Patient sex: M
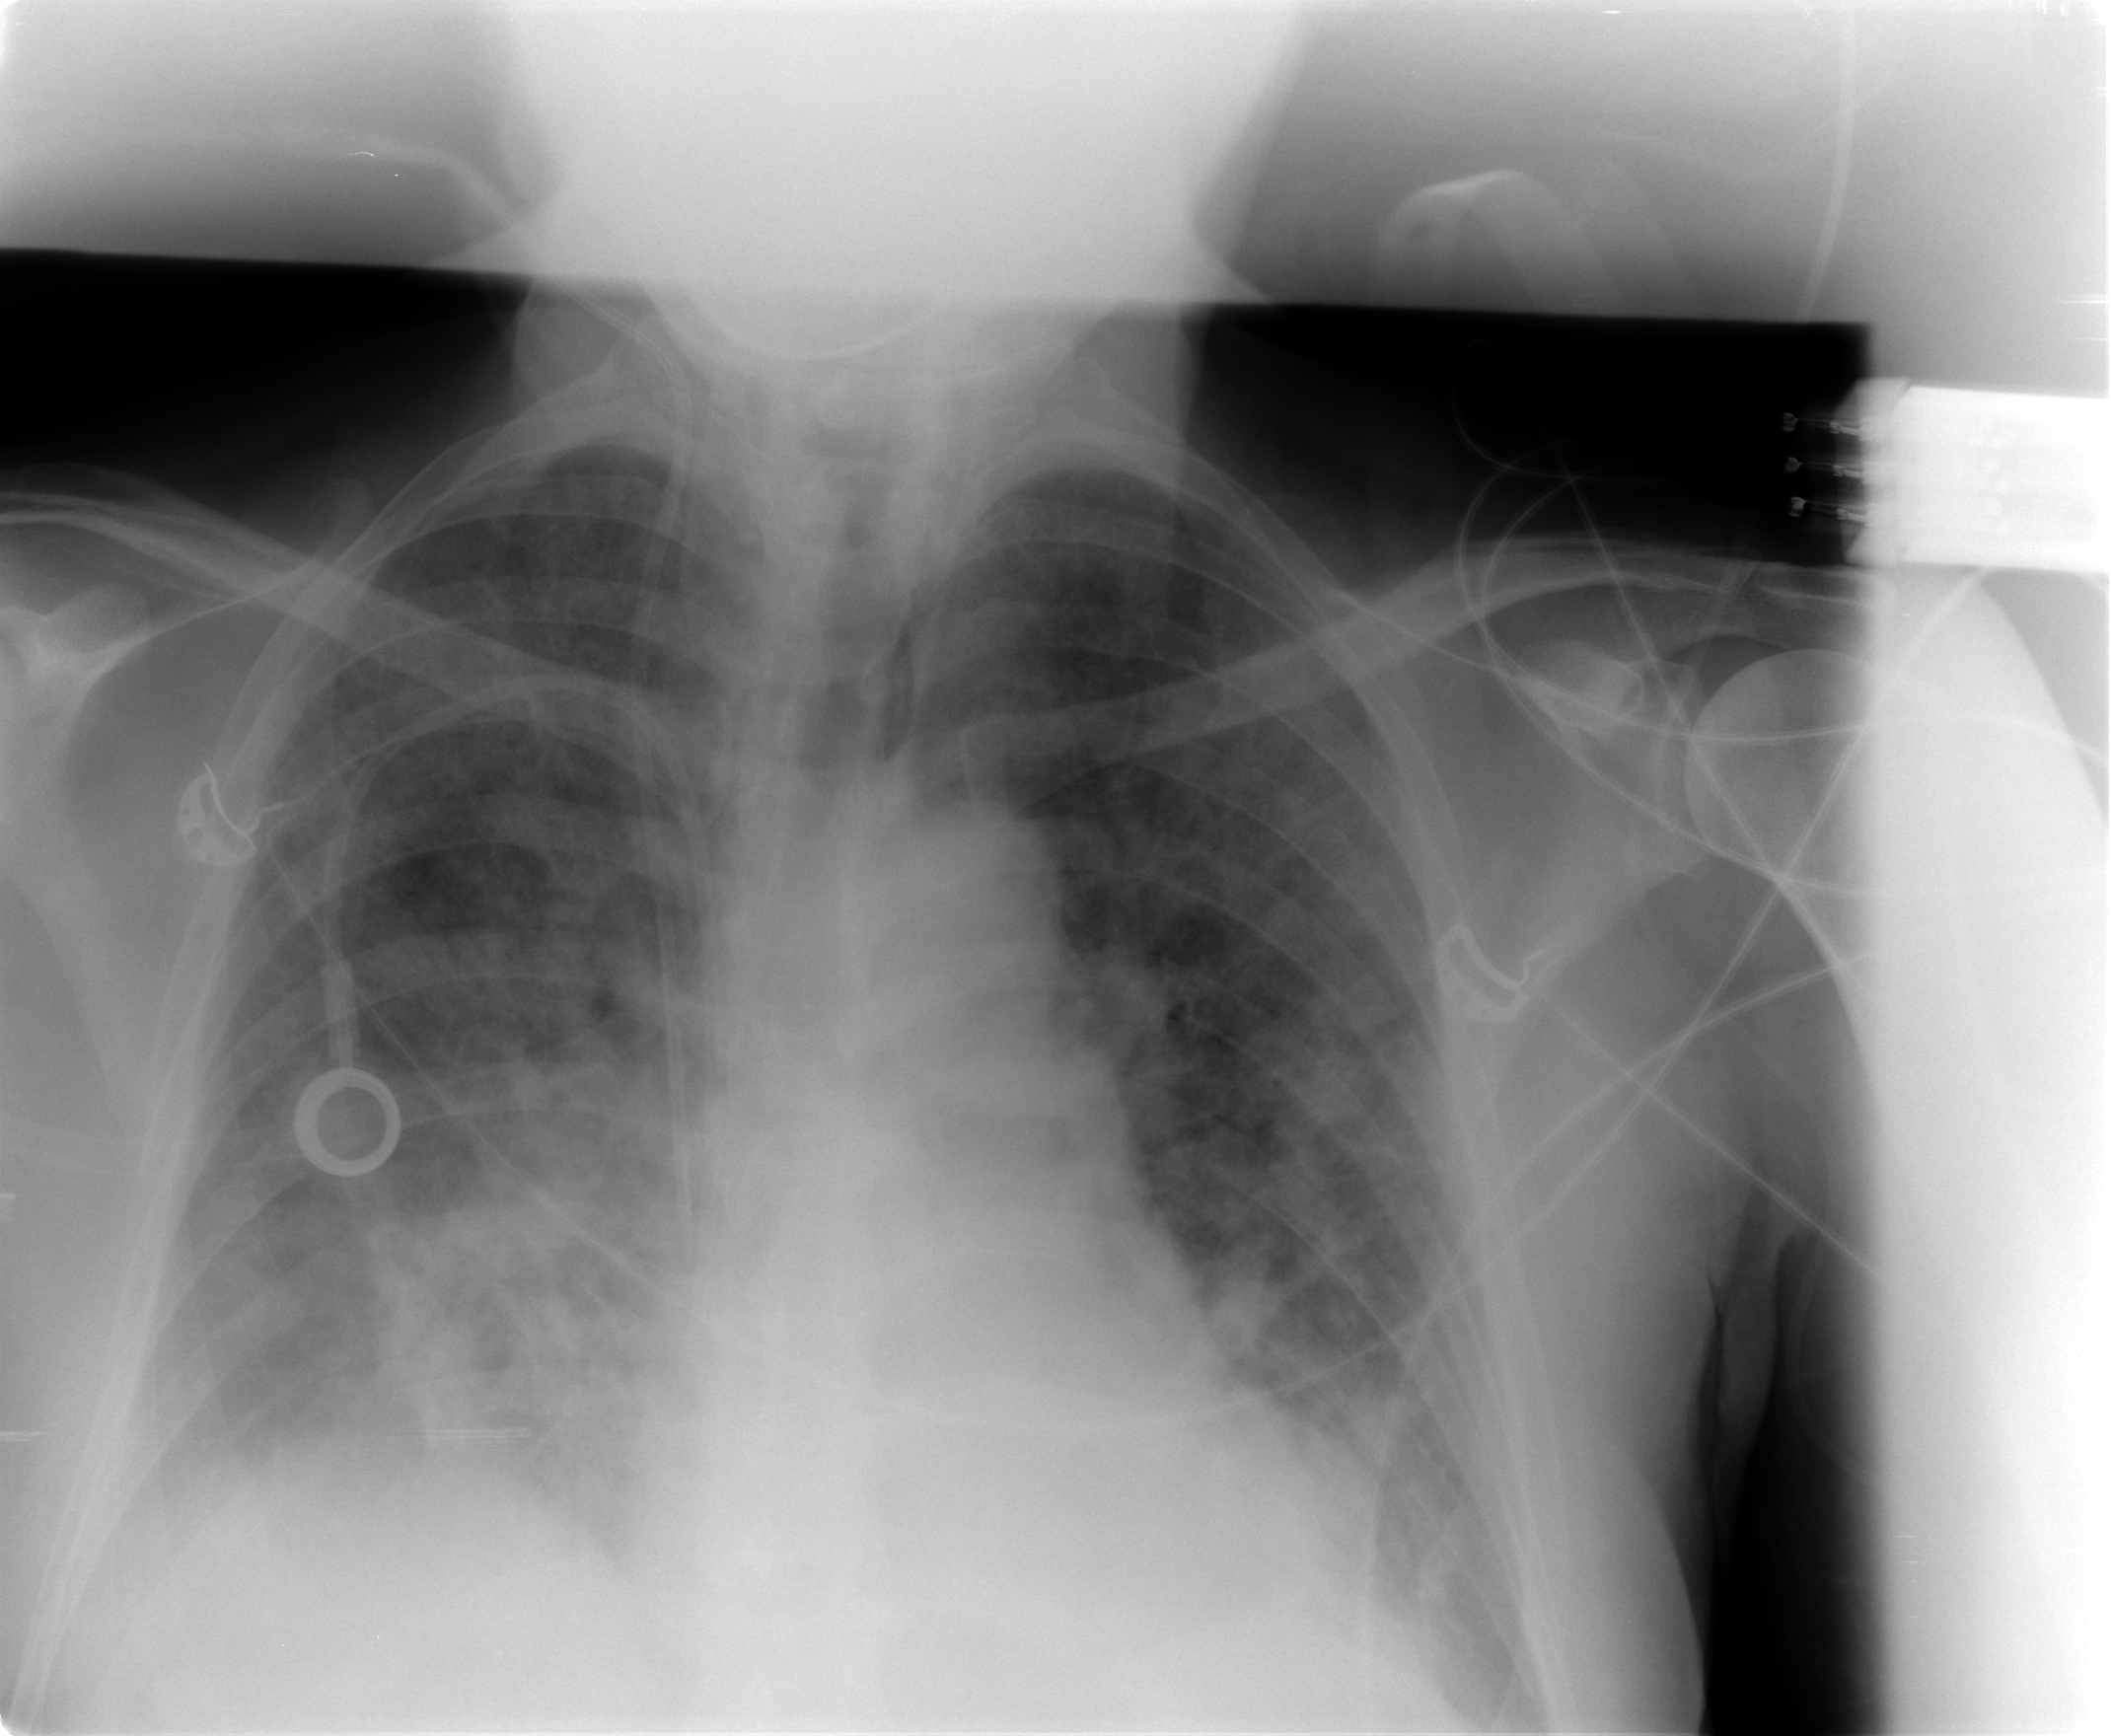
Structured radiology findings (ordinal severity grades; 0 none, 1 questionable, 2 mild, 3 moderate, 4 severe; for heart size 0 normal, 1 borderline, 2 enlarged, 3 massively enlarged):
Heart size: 0
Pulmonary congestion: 2
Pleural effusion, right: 2
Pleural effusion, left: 0
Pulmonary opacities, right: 4
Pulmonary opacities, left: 3
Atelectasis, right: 3
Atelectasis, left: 2